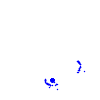
Particle: electron